Question: I am a application developer in the sense of offline applications or services with no front end so to speak, and it has been a long long time since I have seen any HTML or the likes.
But the new features of HTML5 actually got me interested, now I know that for now, Flex-box is not uniformly supported in the sense that you need to use webkit-box and moz-box etc.
But I figured that for a Blog I might start looking into changing the design.
But I can't quite figure our how you would go about making a 2 by 2 layout somewhat like:
- - - - - -

Dynamic height on the lower to boxes is not a must, content will most likely fill them out as long as they are aligned.
But how would you best go about making this layout with the new facilities?
Edit: I gave up on this in the end.
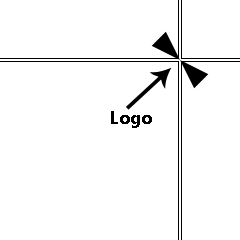
Answer: For the layout, you can use
'''
.wrapper {
display: flex;
}
.left, .right {
display: flex;
flex-direction: column;
}
.right {
width: 200px; /* Fixed width */
}
.top, .bottom {
border: 1px solid;
margin: 1px;
}
.top {
height: 100px; /* Fixed height */
}
.bottom {
flex-grow: 1; /* Same (flexible) height for both */
}
'''
'''
<div class="wrapper">
<div class="left">
<div class="top">Left top</div>
<div class="bottom">Left bottom</div>
</div>
<div class="right">
<div class="top">Right top</div>
<div class="bottom">Right bottom</div>
</div>
</div>
'''
And to add the logo, you can create a triangle using the borders of a pseudo-element, and rotate it.
'''
.wrapper {
display: flex;
}
.left, .right {
display: flex;
flex-direction: column;
}
.right {
width: 200px; /* Fixed width */
}
.top, .bottom {
border: 1px solid;
margin: 1px;
position: relative;
}
.top {
height: 100px; /* Fixed height */
}
.bottom {
flex-grow: 1; /* Same (flexible) height for both */
}
.left > .top:after, .right > .bottom:after {
content: '';
position: absolute;
border: 5px solid transparent;
}
.left > .top:after {
right: 0;
bottom: 0;
border-right: none;
border-left: 15px solid black;
transform: translateY(50%) rotate(45deg);
transform-origin: right;
}
.right > .bottom:after {
left: 0;
top: 0;
border-left: none;
border-right: 15px solid black;
transform: translateY(-50%) rotate(45deg);
transform-origin: left;
}
'''
'''
<div class="wrapper">
<div class="left">
<div class="top">Left top</div>
<div class="bottom">Left bottom</div>
</div>
<div class="right">
<div class="top">Right top</div>
<div class="bottom">Right bottom</div>
</div>
</div>
'''